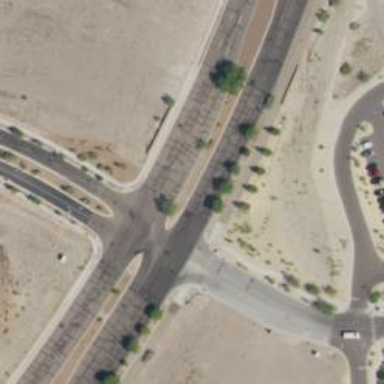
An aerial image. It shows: Secondary link road.